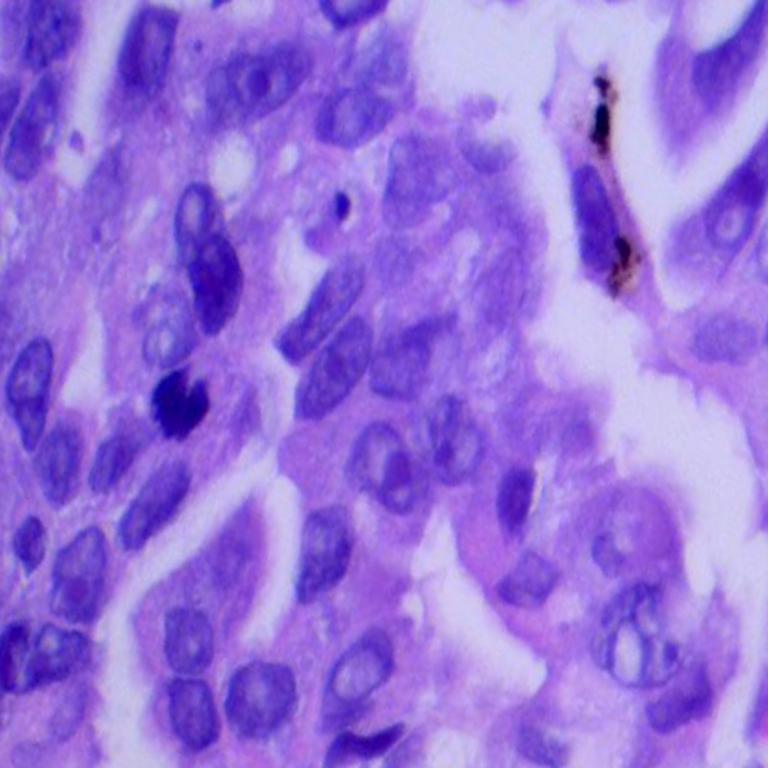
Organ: lung
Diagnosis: adenocarcinomas